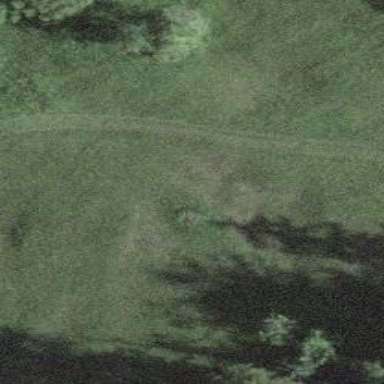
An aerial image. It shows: Ground path.